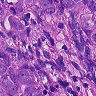
Metastatic tissue present: yes